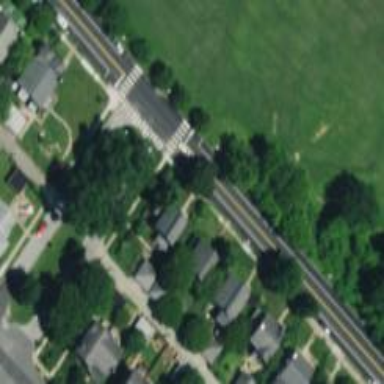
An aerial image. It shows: Stop road.